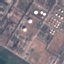
Label: Industrial